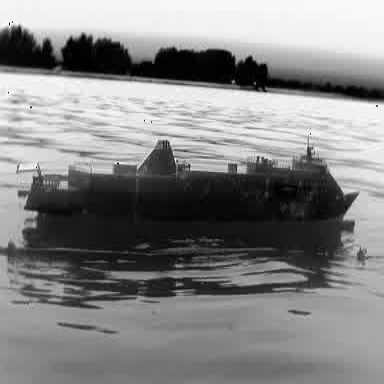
There is a container_ship in the infrared image.